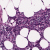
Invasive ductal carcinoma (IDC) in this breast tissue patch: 0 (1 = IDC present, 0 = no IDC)